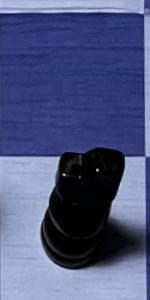
Label: Knight_Black